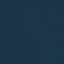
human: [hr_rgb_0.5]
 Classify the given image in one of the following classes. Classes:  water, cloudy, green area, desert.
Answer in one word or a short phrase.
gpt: water